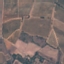
Land use / land cover: PermanentCrop